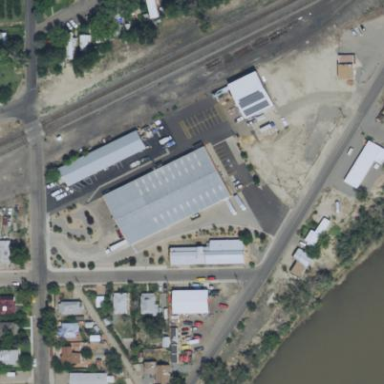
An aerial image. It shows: Commercial building.